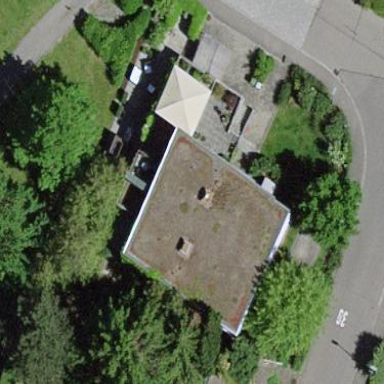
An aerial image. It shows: Simple house.